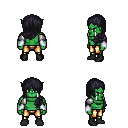
a pixel art fantasy rpg character, male body template, orc, green skin, steel arm armor, gold greaves, raven left-swept hairstyle, white cloth bracers, black shoes, four views (front, back, left, right), 2x2 character sprite sheet, small pixel art, hard edges, no anti-aliasing